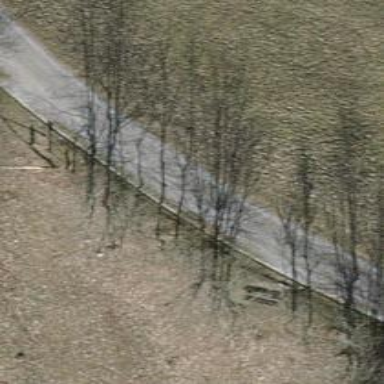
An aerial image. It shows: Bench.